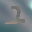
Label: 2